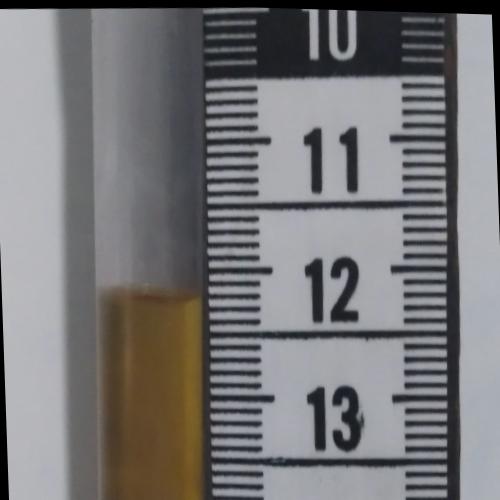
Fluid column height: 12.2 cm